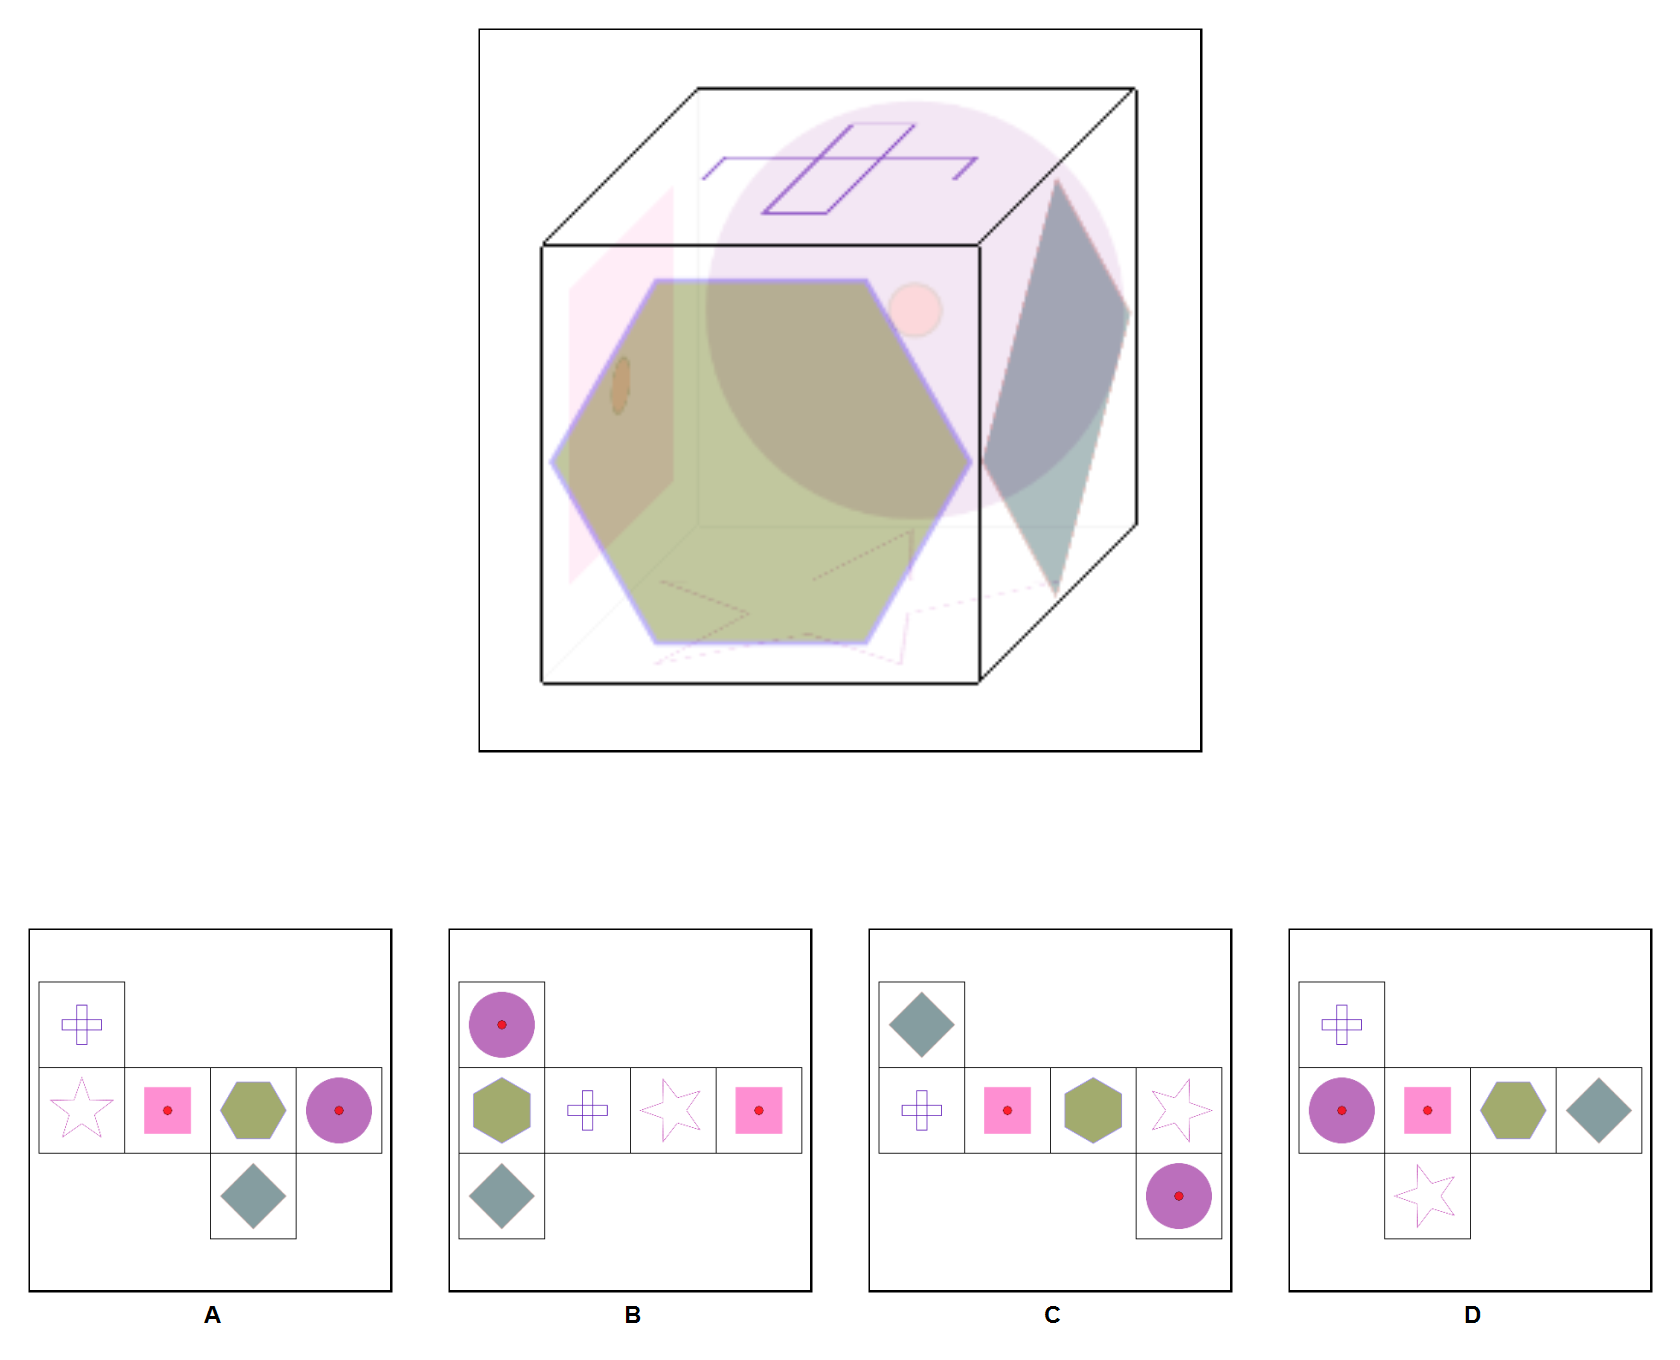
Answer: D